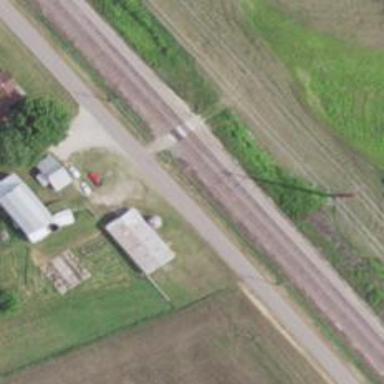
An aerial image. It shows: Railway level crossing.